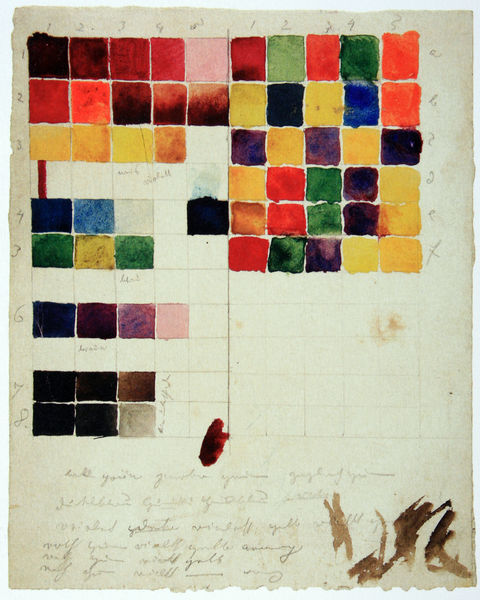
Titel: Farbtabelle
Künstler: Gabriel von Max
Standort: München
Institution: Städtische Galerie im Lenbachhaus
Schlagwörter: blau, weiß, aquarell, gelb, grün, braun, bunt, orange, schwarz, skizze, zeichnung, rot, muster, schachbrett, felder, blatt, rosa, hellblau, farbig, schrift, papier, probe, studie, farben, farbe, lila, violett, wasserfarbe, linien, tafel, zahlen, ziffern, ölfarbe, karos, wasserfarben, eckig, seite, text, buchstaben, bleistift, entwurf, palette, fleck, würfel, flecken, quadrate, brief, zeilen, nummerierung, nummern, kleckse, klecks, verlauf, kästchen, quadrat, vierecke, nummer, sütterlin, handschrift, raster, beschreibung, tabelle, grundfarben, notizen, theorie, farbflecken, wörter, kombination, erläuterung, farbpalette, neon, gekritzel, farbtheorie, aufstellung, sätze, satz, diagramm, farbtöne, shrift, handgeschrieben, quadate, kombinationen, farbprobe, organigramm, 1, zahlöen, kann weg, farbtest, farbtafel, diagram, wiolett, frabtheorie, komposion, frabvierecke, farbvierecke